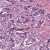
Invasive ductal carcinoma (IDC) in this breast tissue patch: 1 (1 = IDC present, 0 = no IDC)